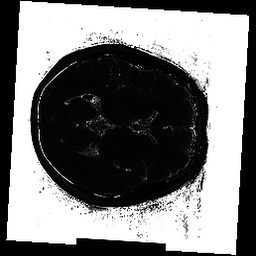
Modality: T2map
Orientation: axial
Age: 57
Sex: female
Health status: ill